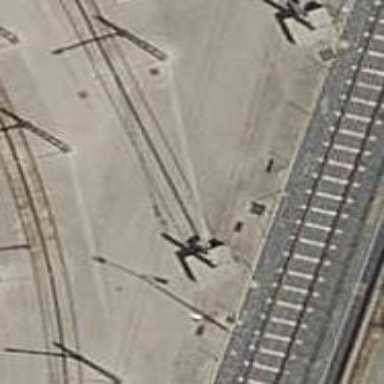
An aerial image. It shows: Railway buffer stop.